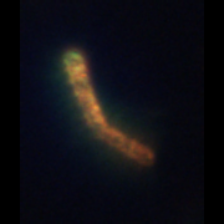
Taxon: Chaetoceros
Group: Diatoms